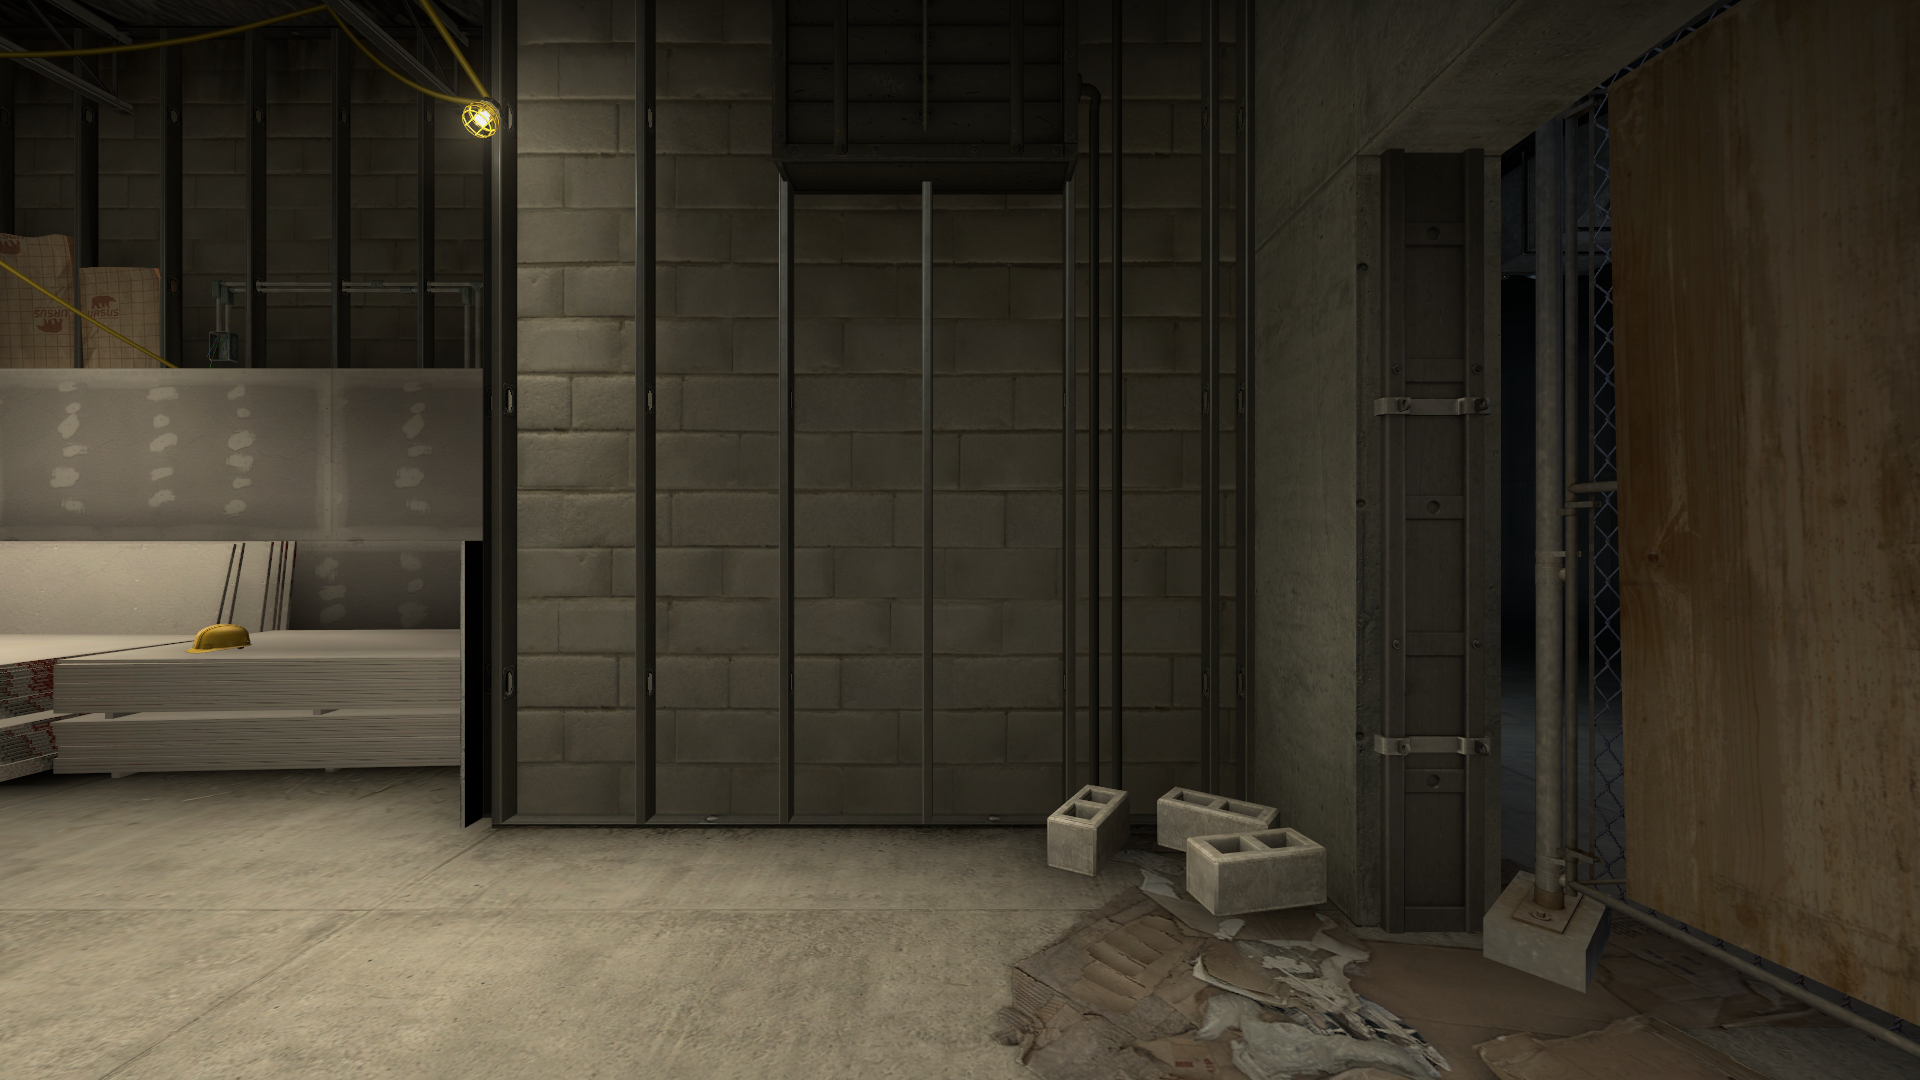
Map: de_vertigo